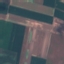
Land use / land cover class: AnnualCrop